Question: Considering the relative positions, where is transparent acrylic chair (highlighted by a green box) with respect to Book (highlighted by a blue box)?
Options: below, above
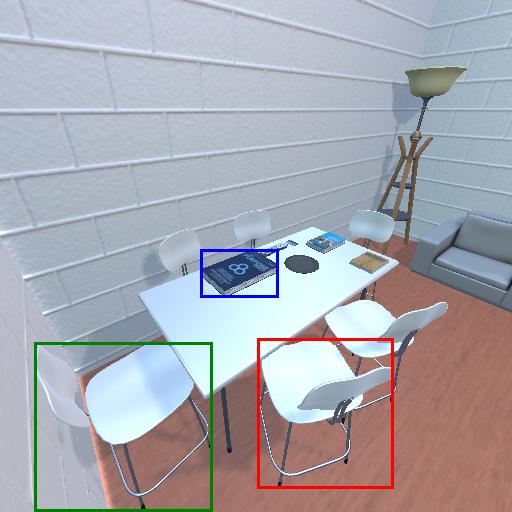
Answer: below